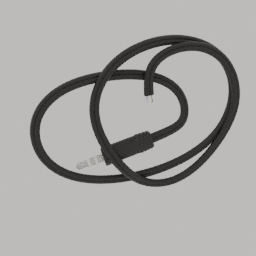
Label: electronics